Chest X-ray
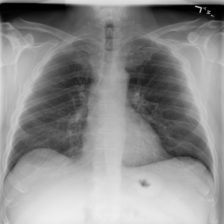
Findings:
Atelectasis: negative
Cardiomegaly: negative
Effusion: negative
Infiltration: negative
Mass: negative
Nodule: negative
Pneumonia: negative
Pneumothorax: negative
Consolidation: negative
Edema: negative
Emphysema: negative
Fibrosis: negative
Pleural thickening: negative
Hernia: negative